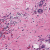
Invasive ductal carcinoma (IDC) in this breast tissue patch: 0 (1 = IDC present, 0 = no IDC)